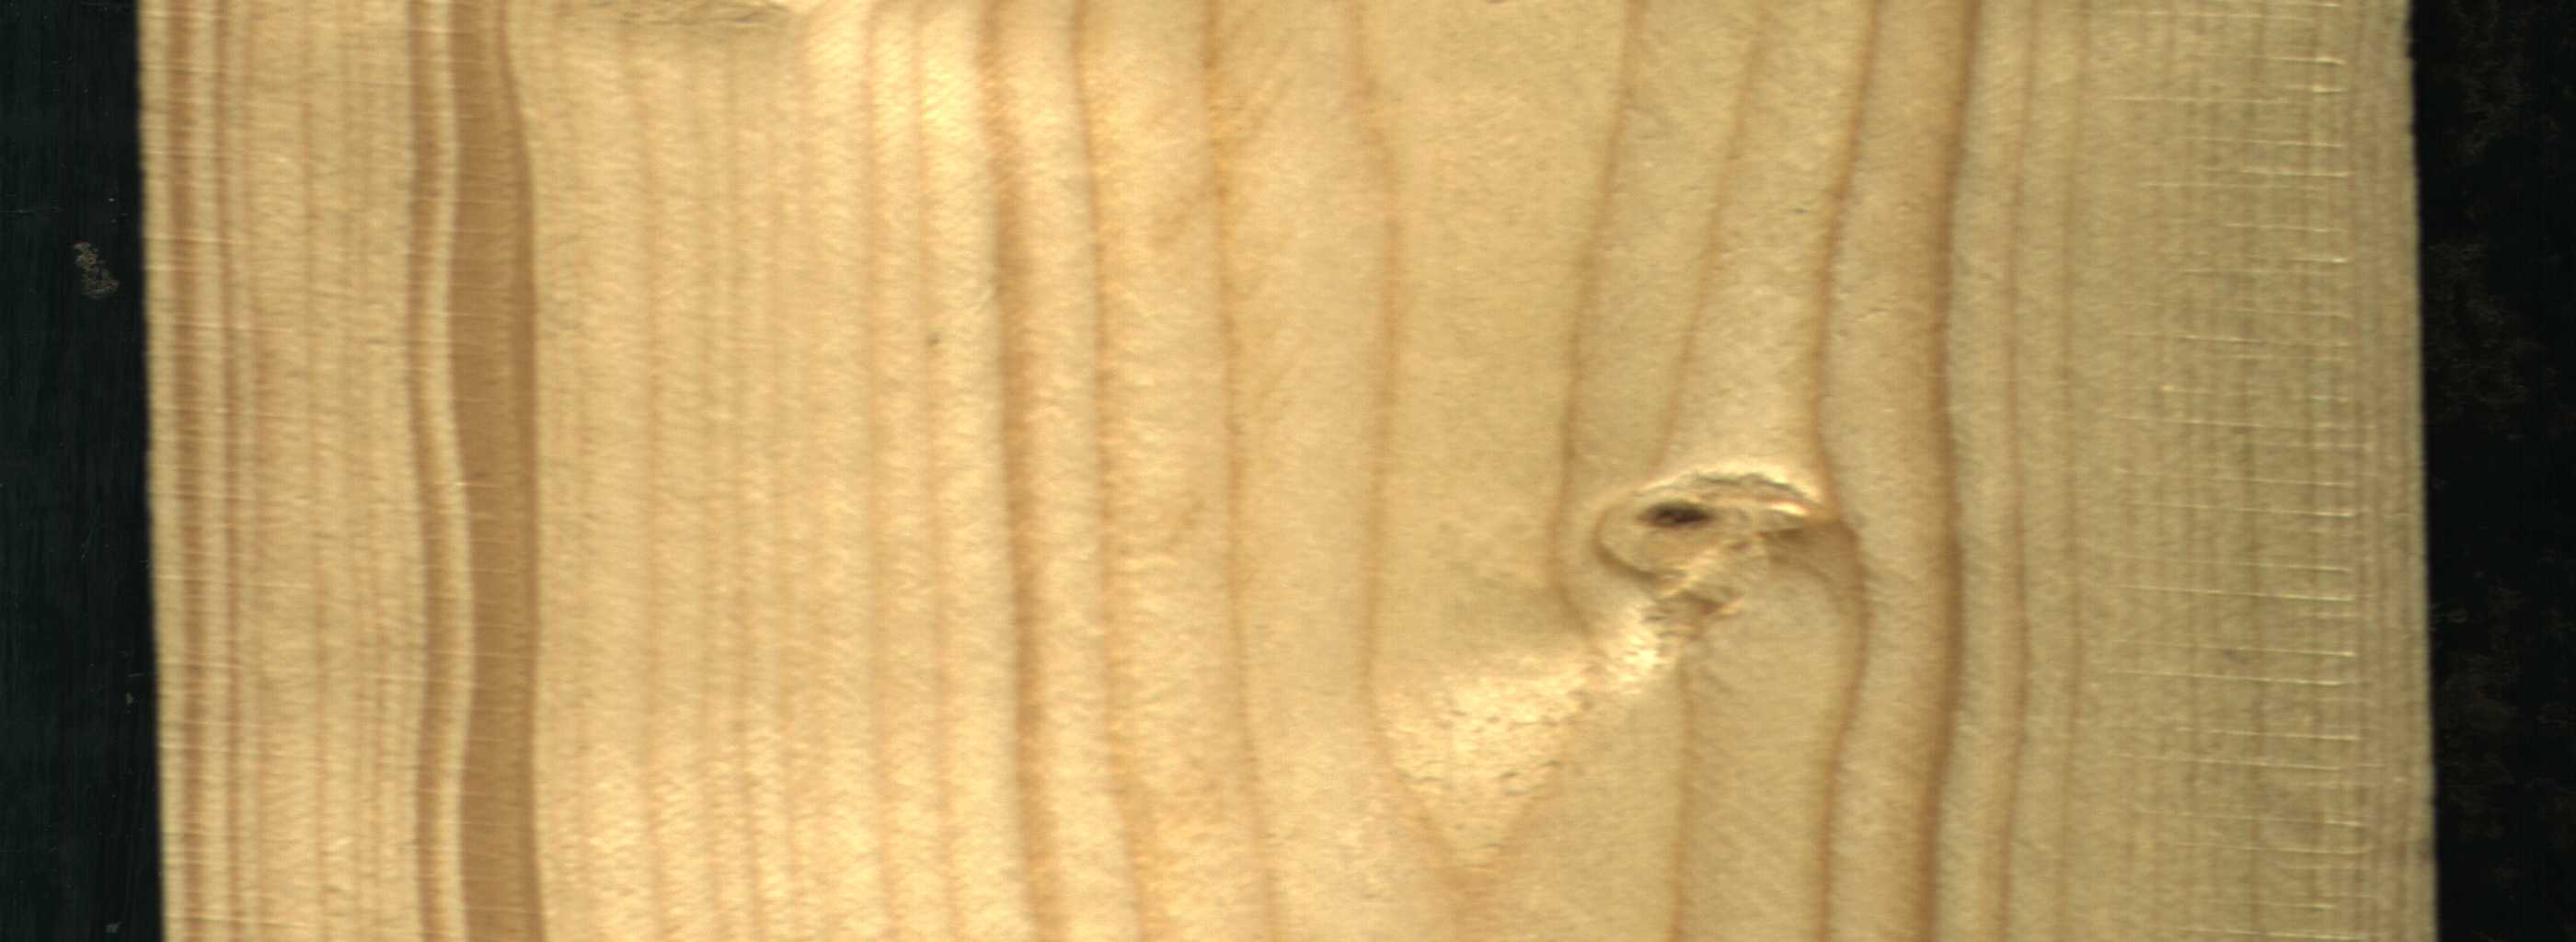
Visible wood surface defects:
Quartzity
Live_Knot